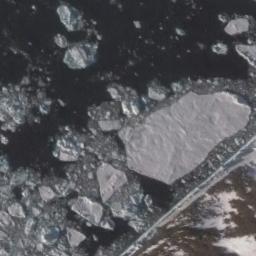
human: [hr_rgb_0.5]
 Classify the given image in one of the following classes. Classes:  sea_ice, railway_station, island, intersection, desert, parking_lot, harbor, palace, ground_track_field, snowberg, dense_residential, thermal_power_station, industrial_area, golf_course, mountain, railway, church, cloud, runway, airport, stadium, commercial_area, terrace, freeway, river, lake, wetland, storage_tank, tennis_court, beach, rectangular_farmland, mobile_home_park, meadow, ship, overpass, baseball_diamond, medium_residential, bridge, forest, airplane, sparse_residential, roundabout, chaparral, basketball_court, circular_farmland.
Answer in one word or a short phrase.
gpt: sea_ice